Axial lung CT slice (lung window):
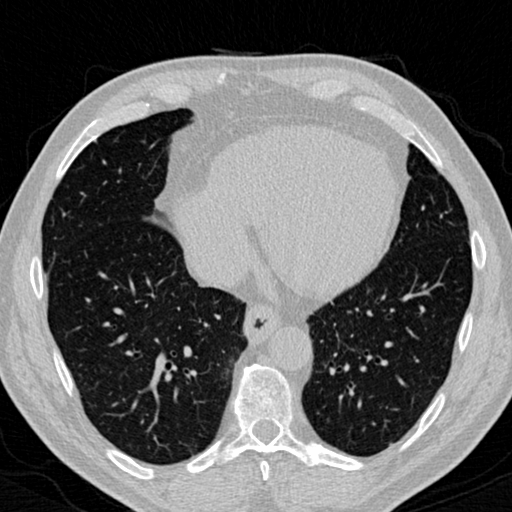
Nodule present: no